Current action and preconditions to check: trajectory_clear

Your task: For each precondition in the list above, predict whether it will hold at this action.

Consider the current scene as observed from the mobile robot's camera, and analyze the predicted future states of all dynamic agents (e.g., people, animals, vehicles, or any moving entities) within the NEXT SECOND.

IMPORTANT: Only answer "very likely" if you are absolutely certain—based on strong, clear evidence—that a dynamic agent will violate the precondition in the predicted future state. Do NOT answer "very likely" for unlikely, ambiguous, or low-probability risks.

Ask yourself for each precondition: Is there a high probability, with clear and convincing evidence, that the predicted future states of any dynamic agent will interfere with the predicted future state of the currently executing action within the NEXT SECOND, causing that precondition to fail?

Assess the risk level based on these predictions. Use "likely" or "very likely" if motions create a clear risk of interference.

Use "neutral" or "improbable" if agents are nearby but their predicted paths are clearly diverging or non-conflicting.

Failure Risk Categories: "very improbable", "improbable", "neutral", "likely", "very likely"

Answer Format: Output ONLY the probability_of_failure value from these categories: "very improbable", "improbable", "neutral", "likely", "very likely"

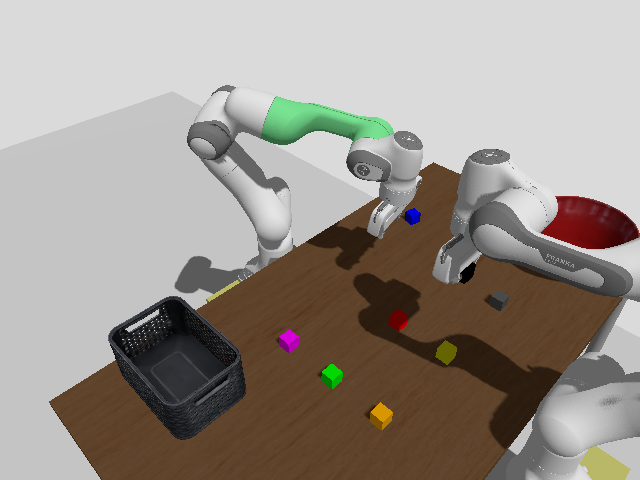

Answer: improbable